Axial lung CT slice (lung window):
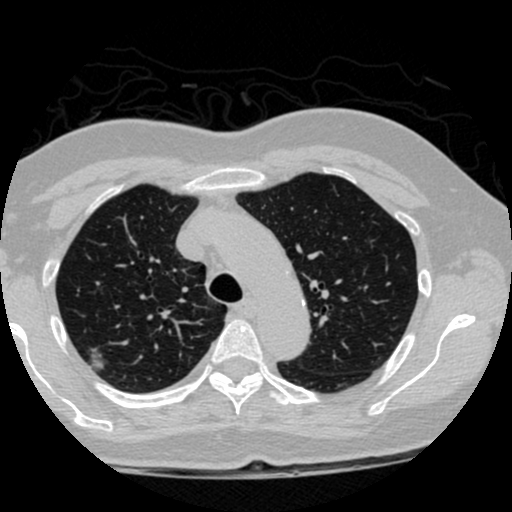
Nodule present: yes
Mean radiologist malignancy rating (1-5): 3.333